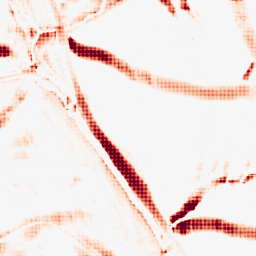
Category: morphological
Decomposition family: rolling_ball
Decomposition parameters: radius: 10
Upsampling method: sinc_hamming
Upsampling parameters: scale: 8
kernel_size: 8
Upsampling scale: 8